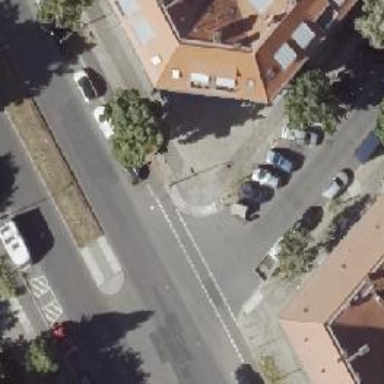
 there is parallel on-street parking lane and cycle track."